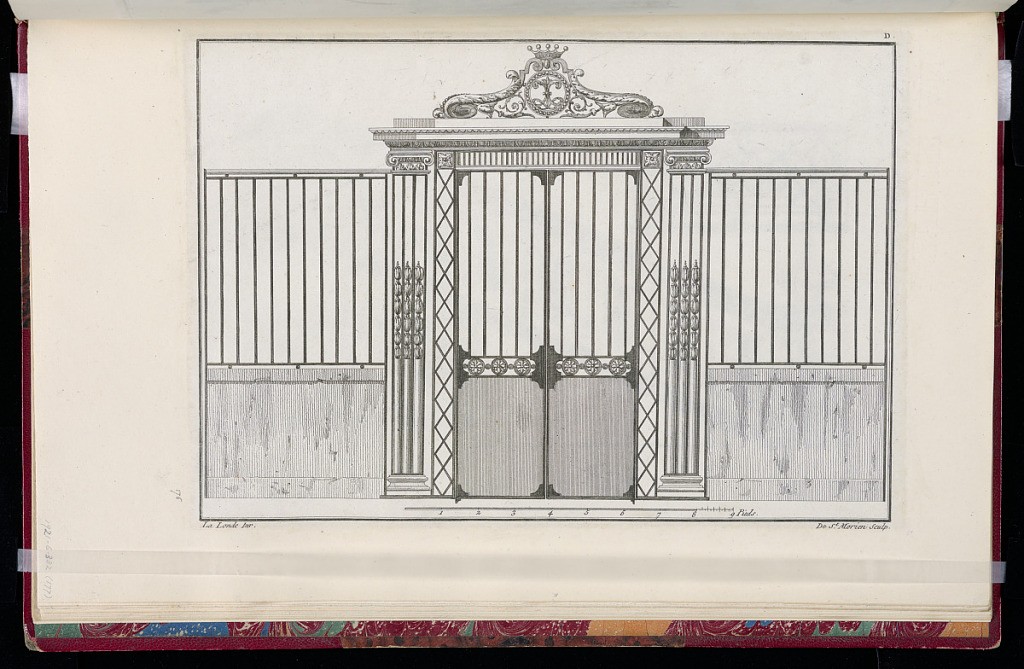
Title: Design for a Gate
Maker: Richard de Lalonde, French, active 1780–96
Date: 1789
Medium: Etching on off-white laid paper
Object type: Print
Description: Design for a gate with a crowned monogram encircled by bead course and framed by scrolling acanthus leaves. The plate is signed and numbered.